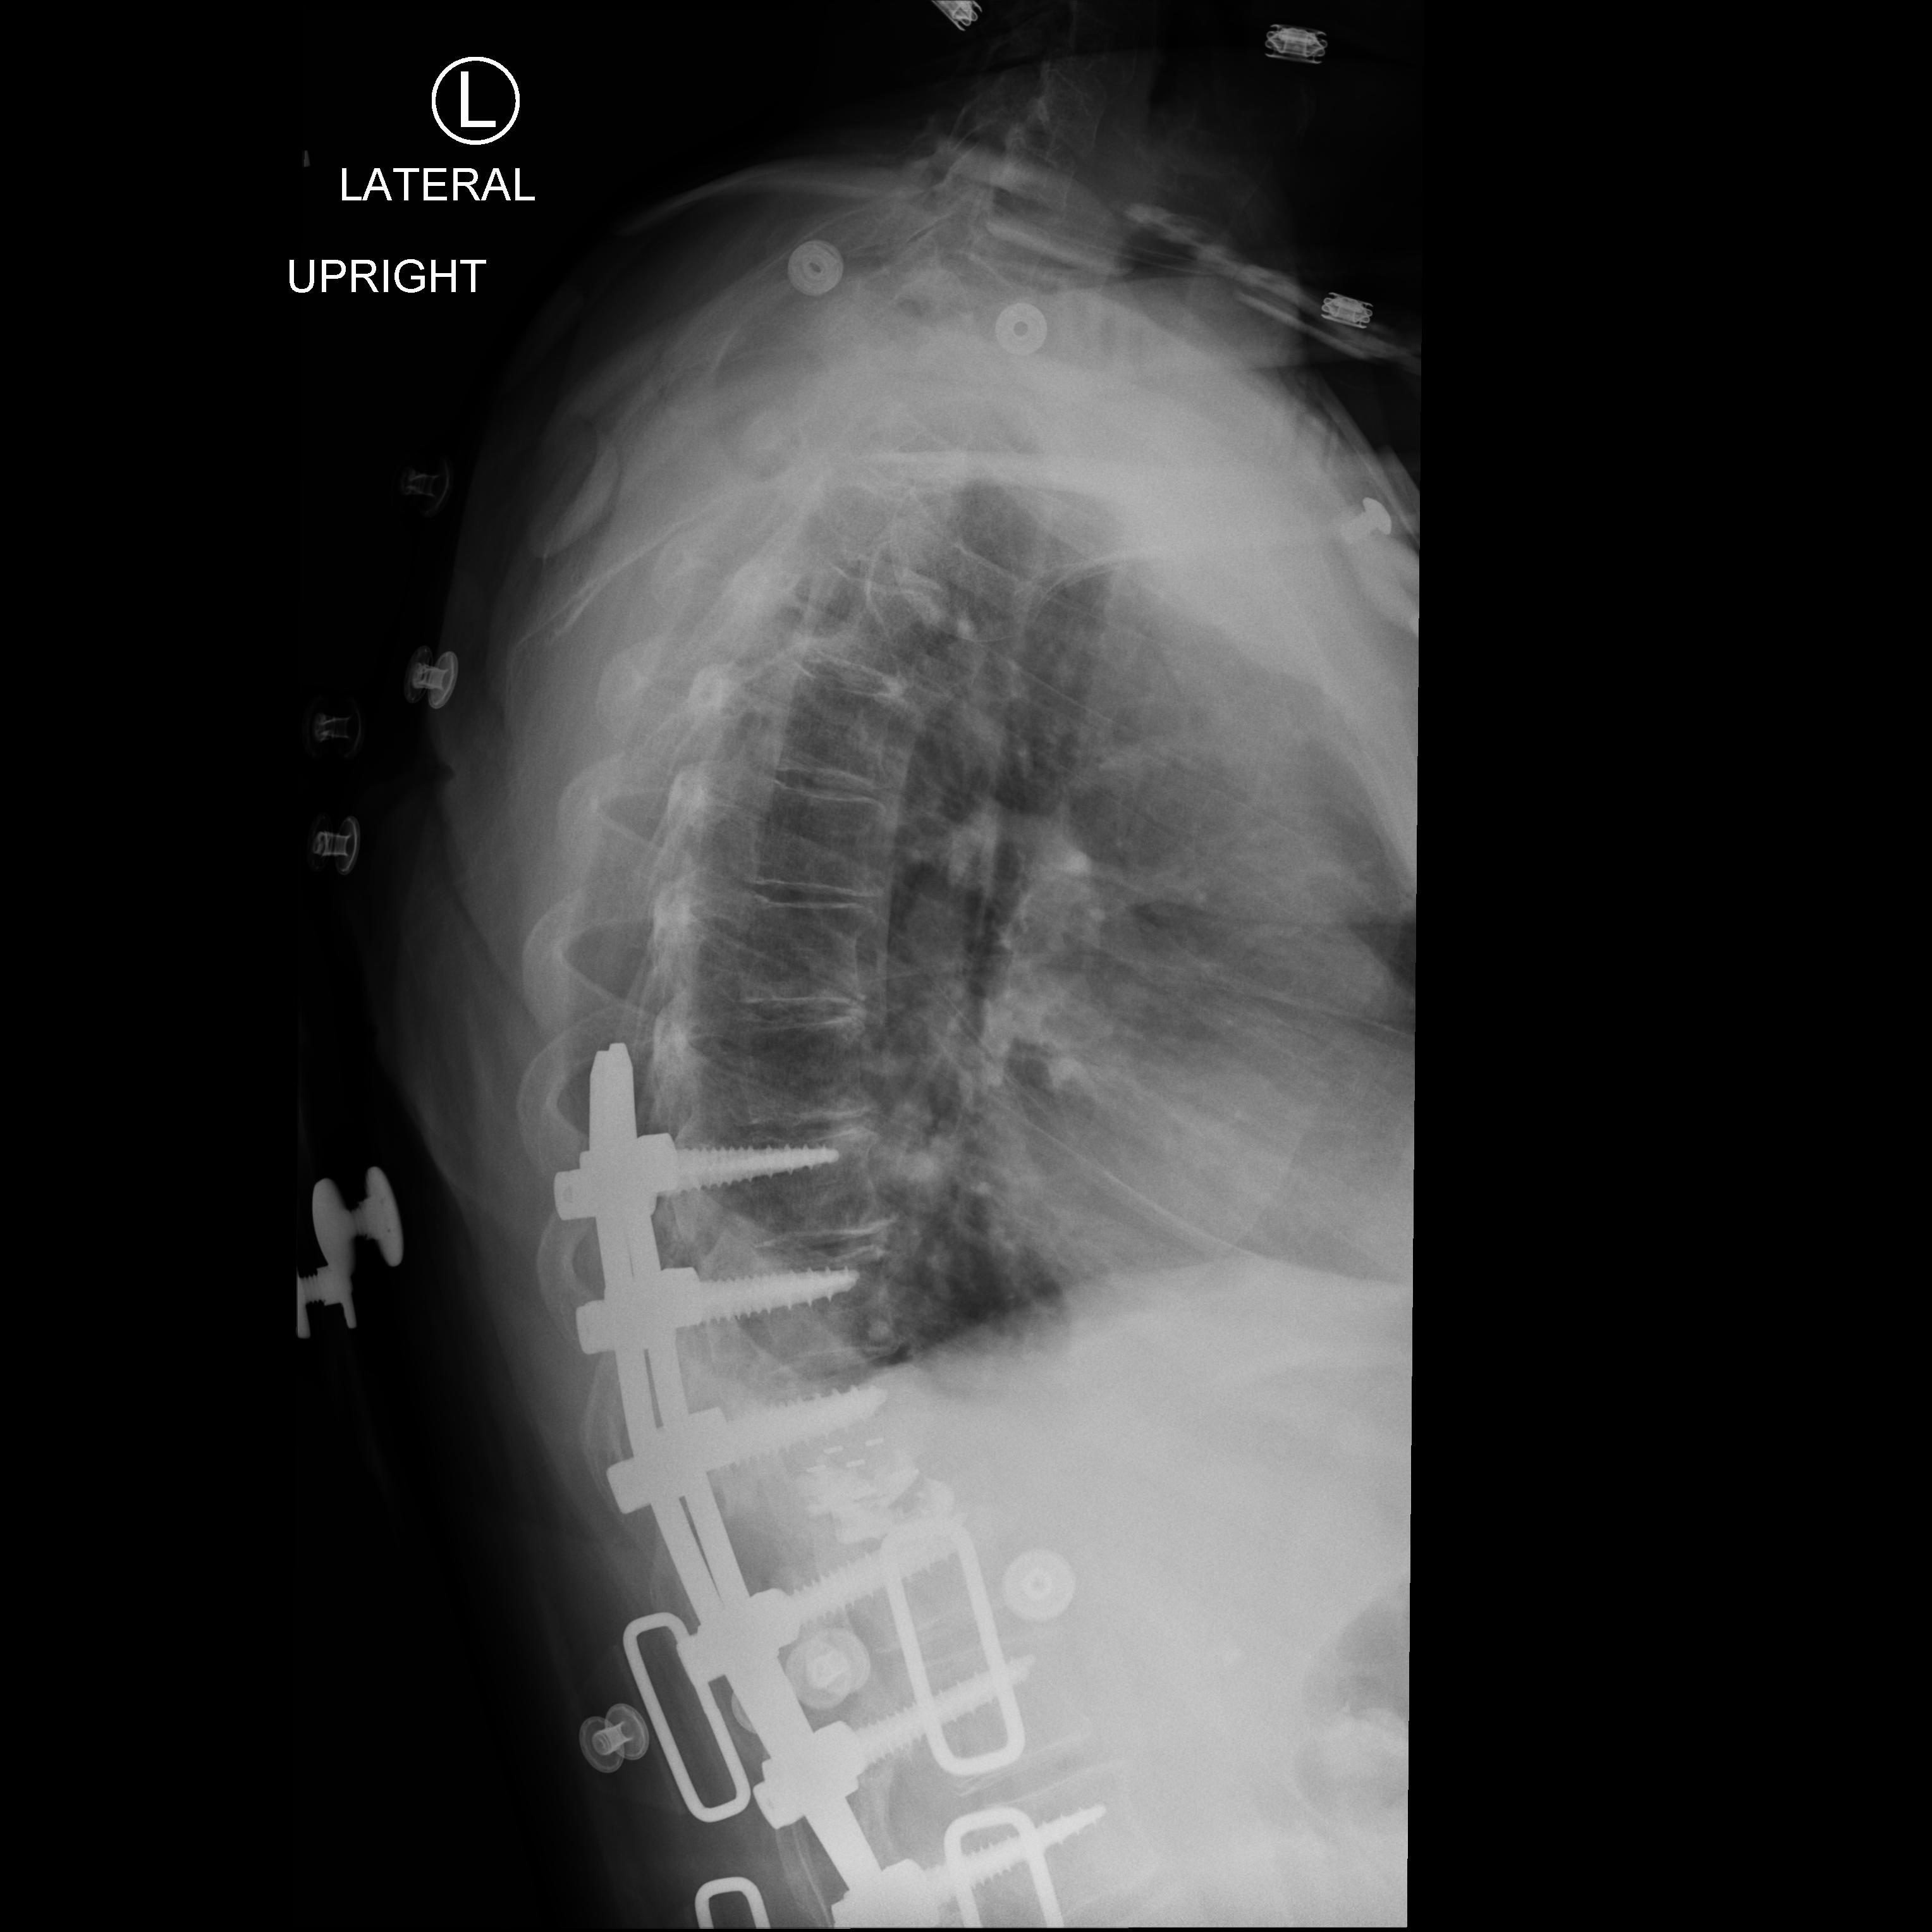
View: LATERAL
Implant manufacturer: medtronic solera